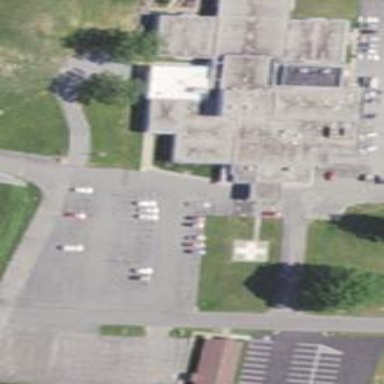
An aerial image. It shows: Hospital building.